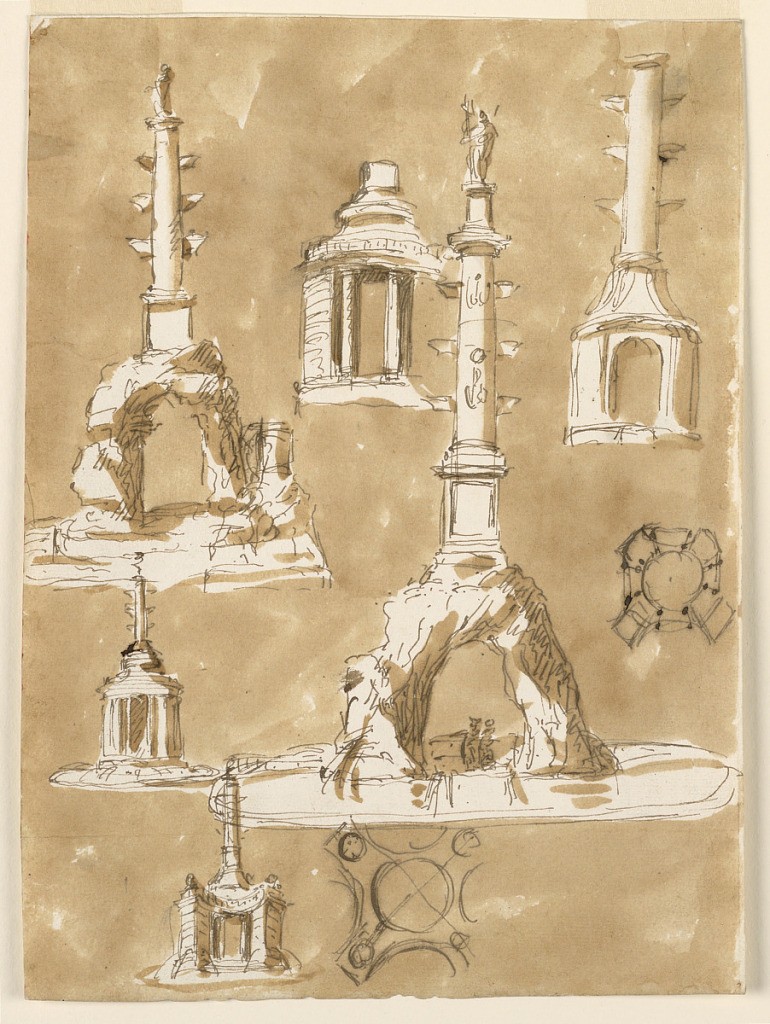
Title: Designs for Fountains; Verso: Blotter of a Black Crayon Drawing, the Lower Part of the Project for the Elevation of a Pavilion
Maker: Giuseppe Barberi, Italian, 1746–1809
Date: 1746–1809
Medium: Pen and brown ink, brush and brown wash on off-white laid paper, lined
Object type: Drawing
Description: (-1772): Top row left: a rostral column with a figure on top stands upon a rocky arch, the center motif in the basin. Altars upon rocks are suggested at its front corners. Center: the elevation of a pavilion as a base for a column, not entirely shown. Right: a rostral column, water pours from its base. Center: a variation of the design, top row left. The arch rises in the center of the basin; two persons stand below the arch; a bridge leading across the basin. Right: a plan of a fountain pavilion. Bottom row, left: a fountain pavilion similar to -1760. Right: a similar plan, colored background. (-1773): The scheme of the pavilion is similar to that of -2130. The architraves are higher. No niches. Framing lines.